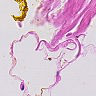
Metastatic tissue present: no